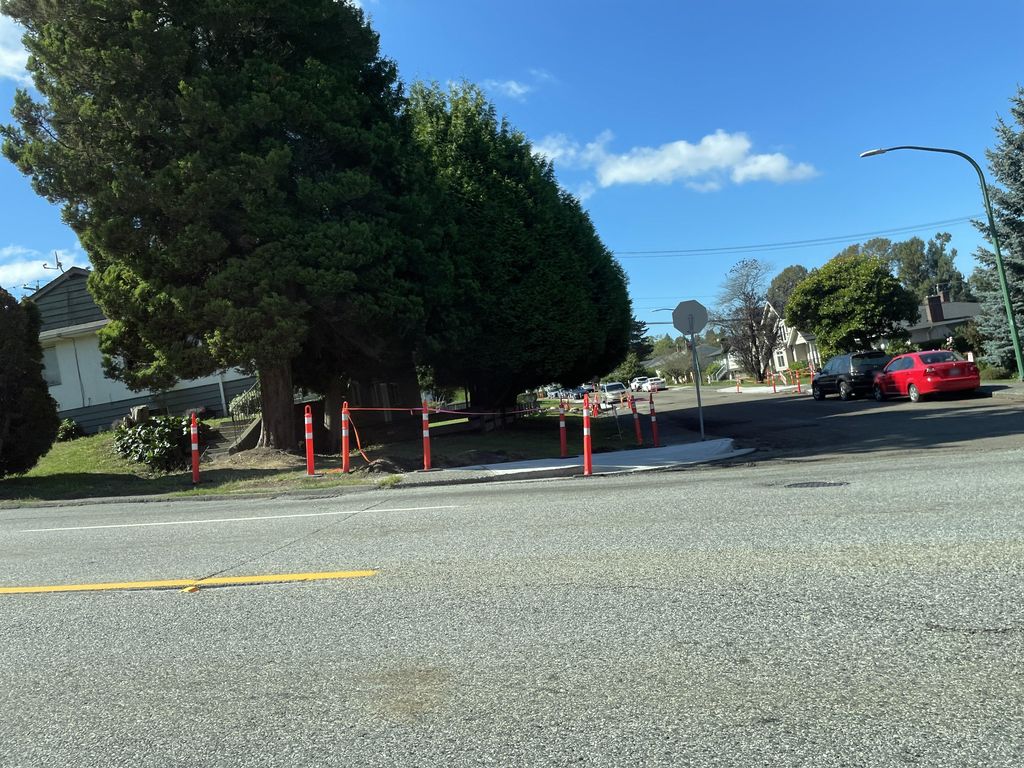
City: vancouver